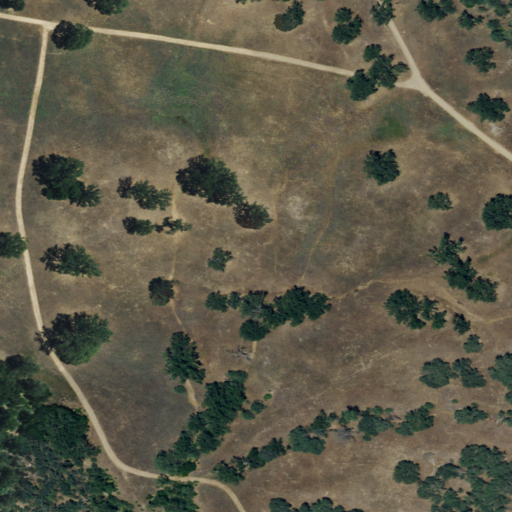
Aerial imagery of plain(s) in California named Little Oak Flat containing grassland, shrub, herbaceous wetlands, and mixed forest